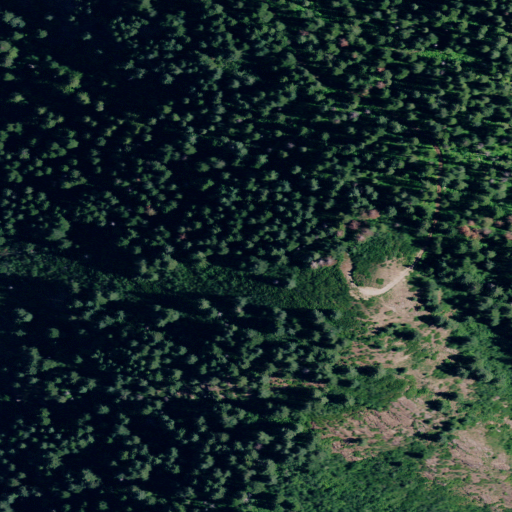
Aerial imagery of mountain in Idaho named Getaway Point containing evergreen forest and shrub